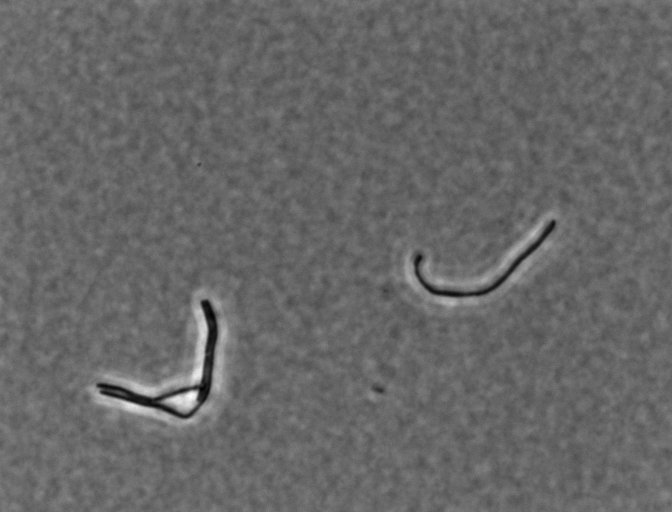
Bacillus subtilis